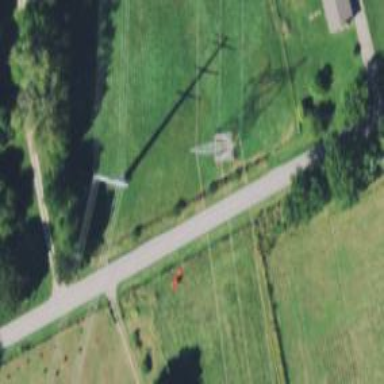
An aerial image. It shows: Lattice structure tower used for power distribution.